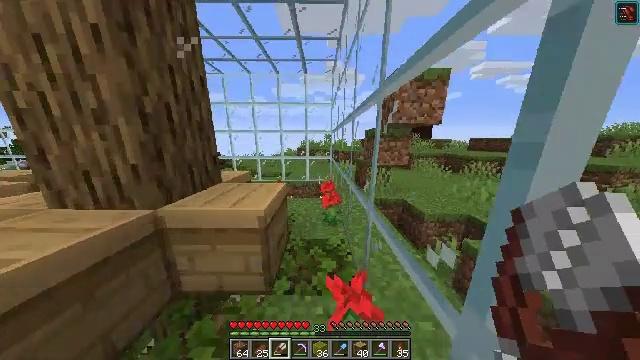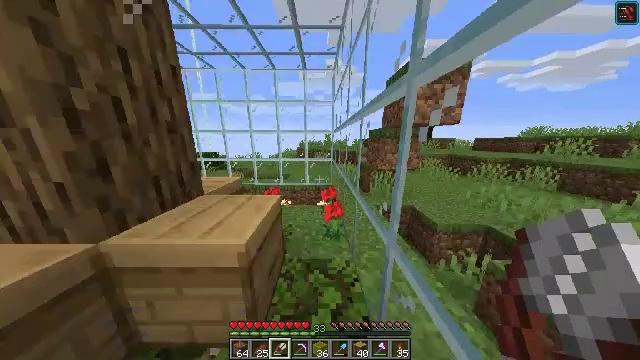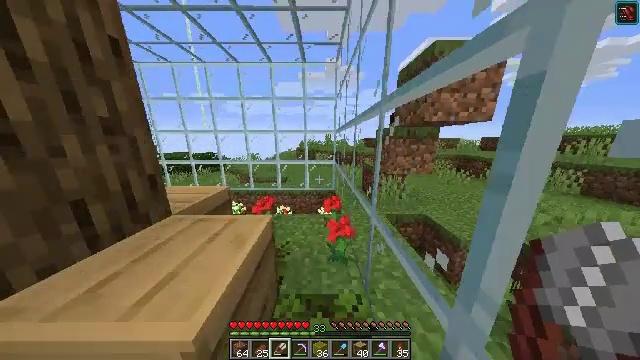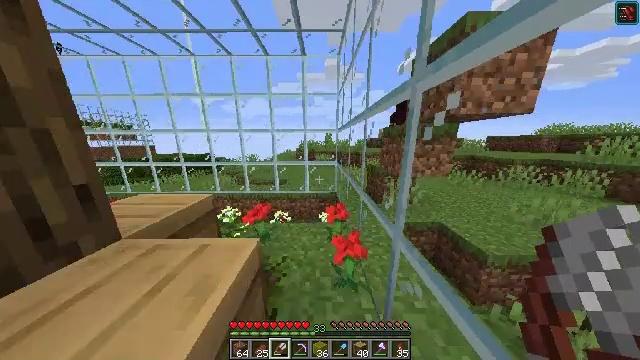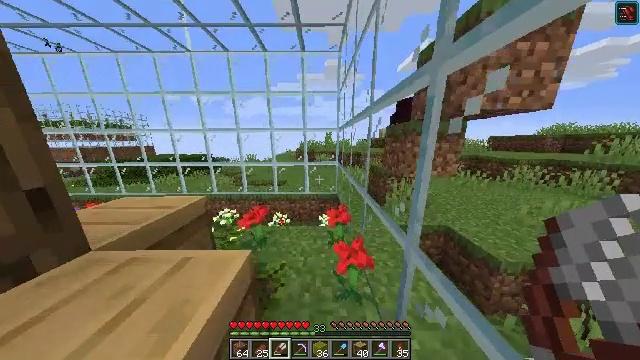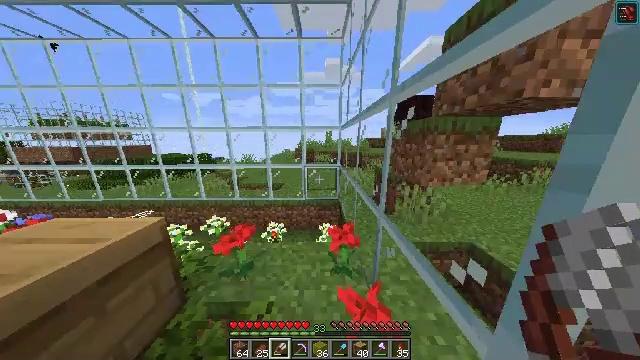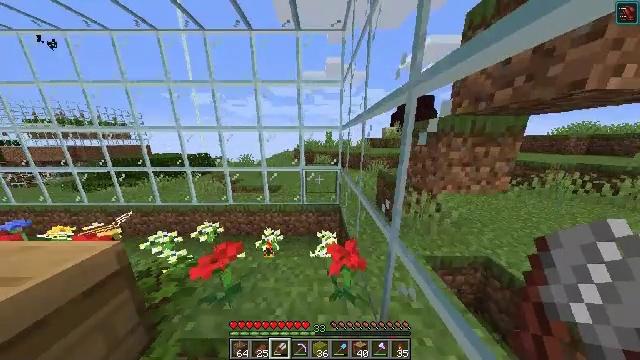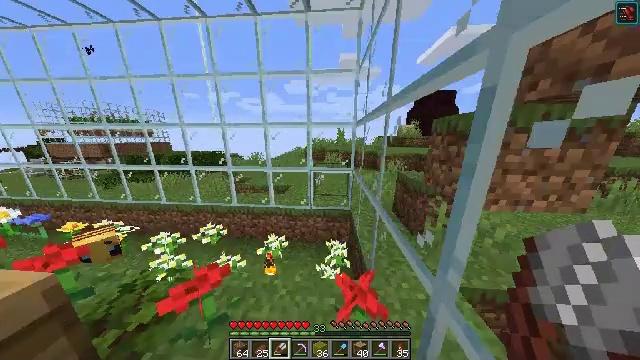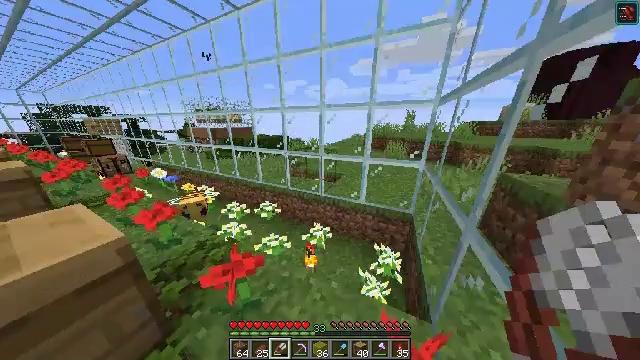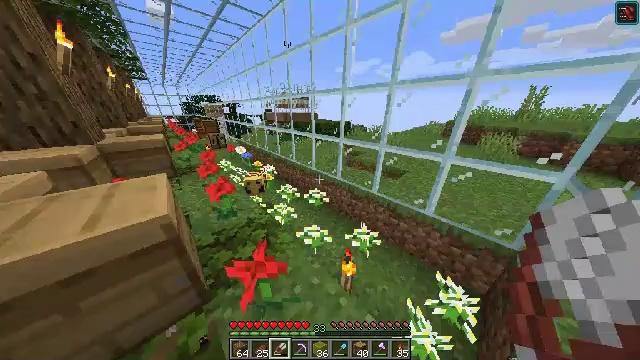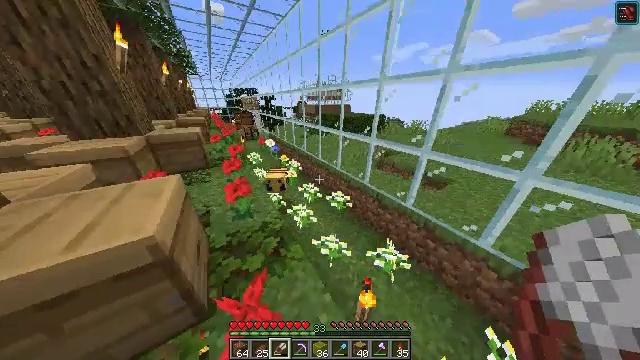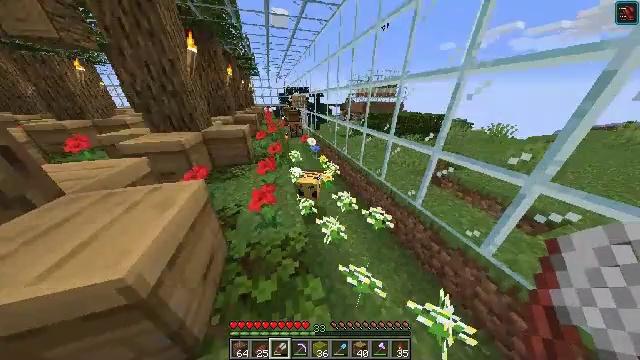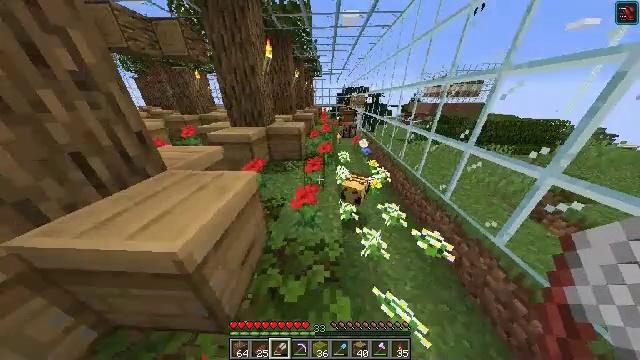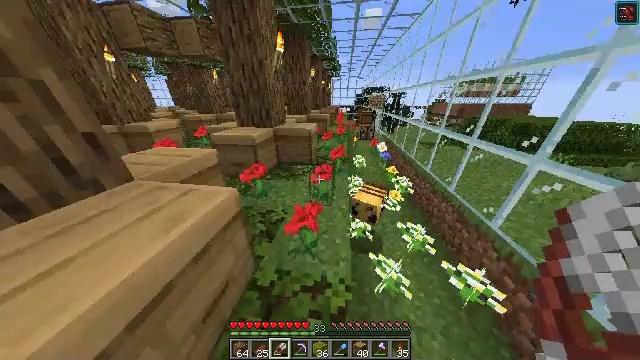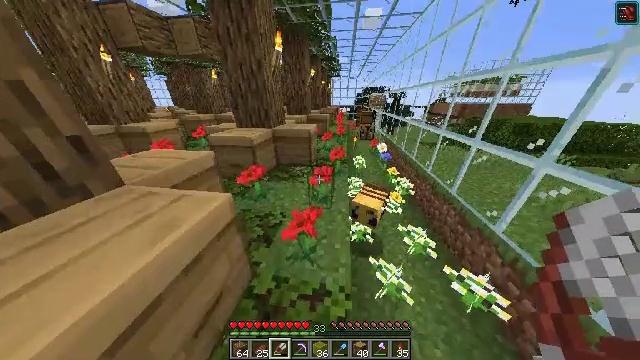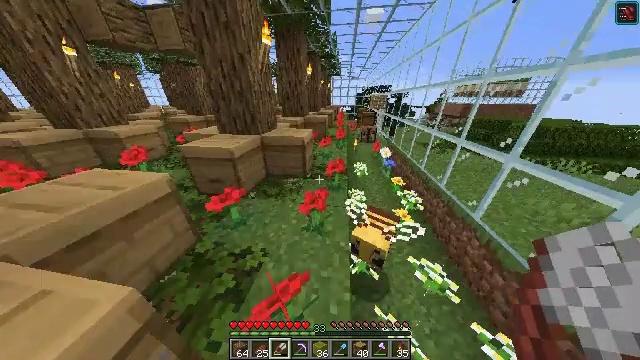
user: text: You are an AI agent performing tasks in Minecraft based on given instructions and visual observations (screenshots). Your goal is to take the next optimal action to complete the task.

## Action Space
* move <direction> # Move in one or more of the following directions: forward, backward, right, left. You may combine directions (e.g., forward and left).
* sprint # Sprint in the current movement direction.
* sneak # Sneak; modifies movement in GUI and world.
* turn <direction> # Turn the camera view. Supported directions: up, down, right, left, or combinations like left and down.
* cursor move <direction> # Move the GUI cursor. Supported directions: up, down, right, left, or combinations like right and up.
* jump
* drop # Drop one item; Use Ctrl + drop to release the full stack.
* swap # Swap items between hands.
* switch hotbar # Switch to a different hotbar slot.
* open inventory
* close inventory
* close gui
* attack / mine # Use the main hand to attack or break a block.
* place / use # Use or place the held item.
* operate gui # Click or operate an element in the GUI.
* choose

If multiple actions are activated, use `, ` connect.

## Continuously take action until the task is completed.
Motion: motion action
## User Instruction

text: Interact with the crafting table to make a honeycomb block from honeycombs.
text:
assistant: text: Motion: move forward, attack / mine
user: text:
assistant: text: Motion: move forward, attack / mine
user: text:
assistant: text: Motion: move forward, attack / mine
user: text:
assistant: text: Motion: move forward, attack / mine
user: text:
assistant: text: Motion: move forward, attack / mine
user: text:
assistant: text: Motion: move forward, attack / mine
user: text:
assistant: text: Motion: move forward, turn left, attack / mine
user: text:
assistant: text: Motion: move forward, turn left and down, attack / mine
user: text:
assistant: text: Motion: move forward, turn left and down, attack / mine
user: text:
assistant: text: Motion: move forward, turn left and down, attack / mine
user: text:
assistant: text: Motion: move forward, turn left, attack / mine
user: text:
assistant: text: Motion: move forward, turn left, attack / mine
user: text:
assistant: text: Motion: move forward, turn left, attack / mine
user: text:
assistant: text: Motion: move forward, attack / mine
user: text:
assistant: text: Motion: move forward, attack / mine
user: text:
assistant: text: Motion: move forward, attack / mine
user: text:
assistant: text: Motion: move forward, attack / mine
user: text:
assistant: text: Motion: move forward, turn right, attack / mine
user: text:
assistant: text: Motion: move forward, turn right and up, attack / mine
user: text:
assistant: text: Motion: move forward, turn right and up, attack / mine
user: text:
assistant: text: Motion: move forward, attack / mine
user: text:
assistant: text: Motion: move forward, turn left, attack / mine
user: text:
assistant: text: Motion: move forward, turn left, attack / mine
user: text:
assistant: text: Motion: move forward, attack / mine
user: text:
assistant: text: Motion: move forward, attack / mine
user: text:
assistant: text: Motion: move forward, attack / mine
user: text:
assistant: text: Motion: move forward, attack / mine, jump
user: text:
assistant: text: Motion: move forward, attack / mine, jump
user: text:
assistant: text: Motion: move forward, attack / mine, jump
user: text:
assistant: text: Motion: move forward, attack / mine, jump